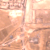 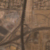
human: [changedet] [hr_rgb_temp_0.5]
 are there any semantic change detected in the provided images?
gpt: Some new buildings and some roads appear in the desert area.